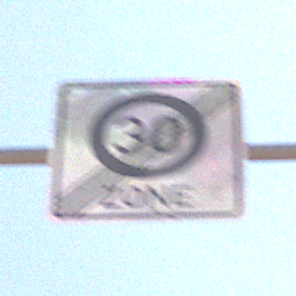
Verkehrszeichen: EndeZone30
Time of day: Midday
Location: Outdoor (Nature)
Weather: PartlyCloudy
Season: NotSpecified
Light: Natural